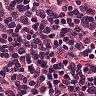
Metastatic tissue present: no